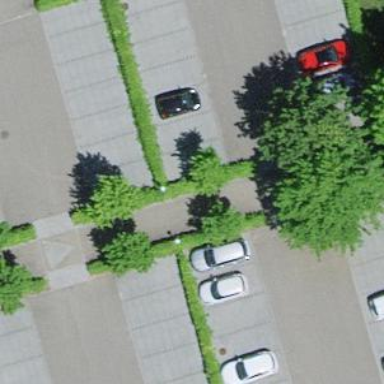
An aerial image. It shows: Parking area.